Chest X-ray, PA view. Patient: 16 years old, sex M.
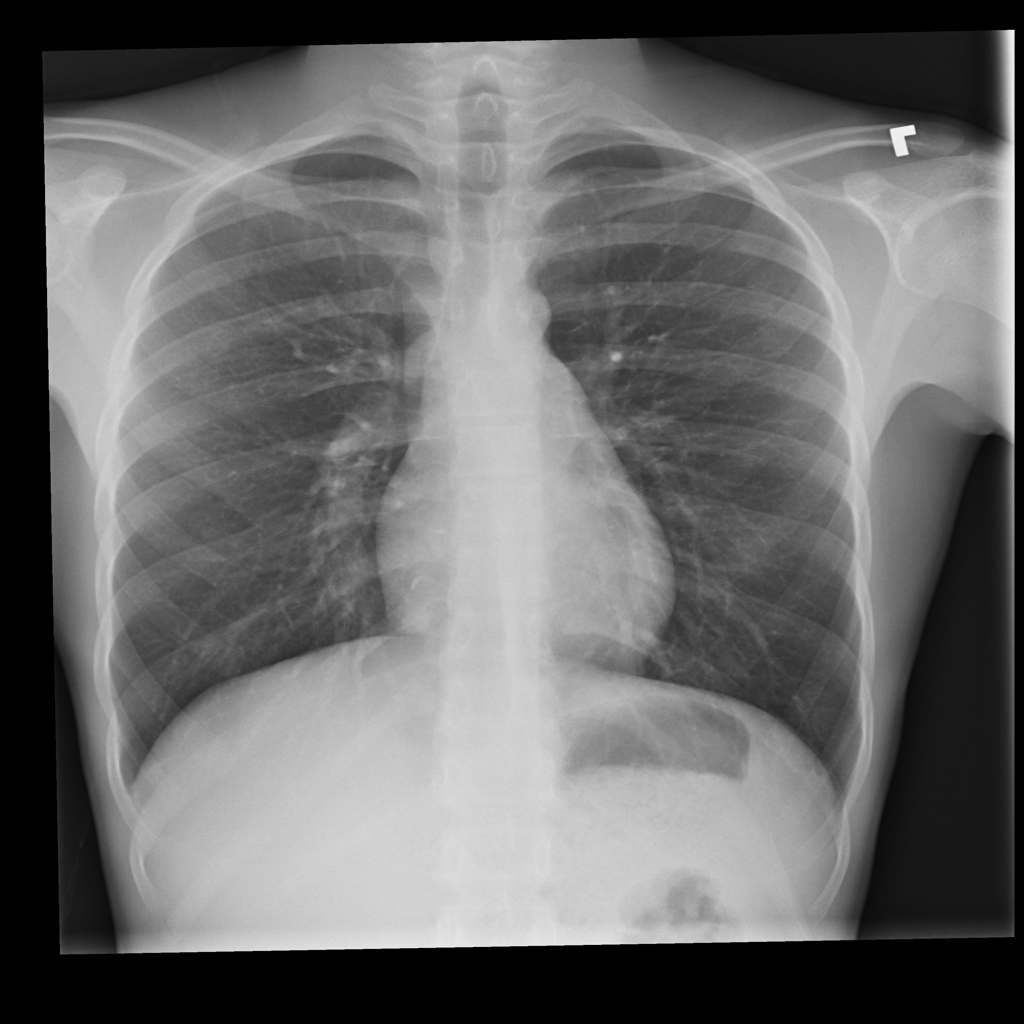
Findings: Effusion